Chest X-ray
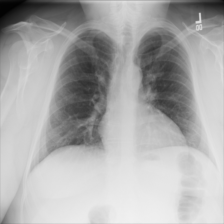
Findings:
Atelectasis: negative
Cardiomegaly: negative
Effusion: negative
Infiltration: negative
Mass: negative
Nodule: negative
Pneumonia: negative
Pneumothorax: negative
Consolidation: negative
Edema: negative
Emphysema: negative
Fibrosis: negative
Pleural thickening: negative
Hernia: negative